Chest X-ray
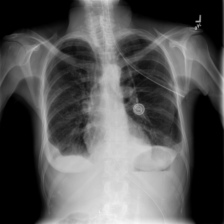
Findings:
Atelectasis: negative
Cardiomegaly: negative
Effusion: negative
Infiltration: negative
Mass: negative
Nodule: negative
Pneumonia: negative
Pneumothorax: negative
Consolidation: negative
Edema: negative
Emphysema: negative
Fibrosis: negative
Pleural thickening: negative
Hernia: negative